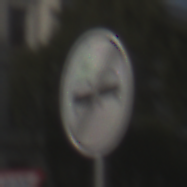
Verkehrszeichen: EndeUeberholverbot
Umgebung: Outdoor, Urban
Tageszeit: MorningAfternoon
Wetter: PartlyCloudy
Licht: Natural
Jahreszeit: NotSpecified
Kontrast: HighContrast